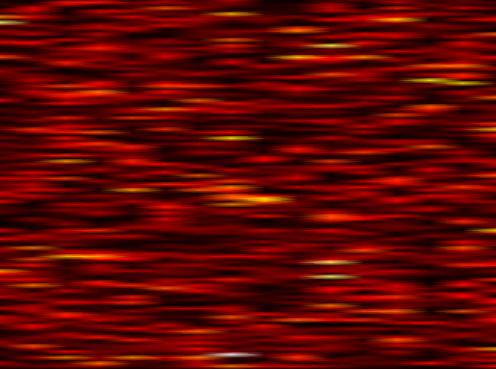
Label: FOFDM